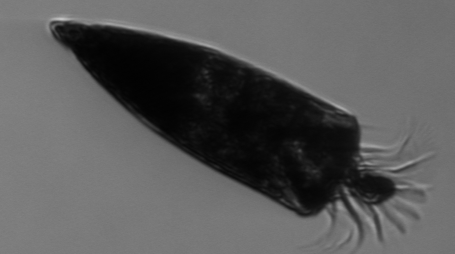
Label: Strombidium_tintinnodes